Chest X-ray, PA view. Patient: 34 years old, sex M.
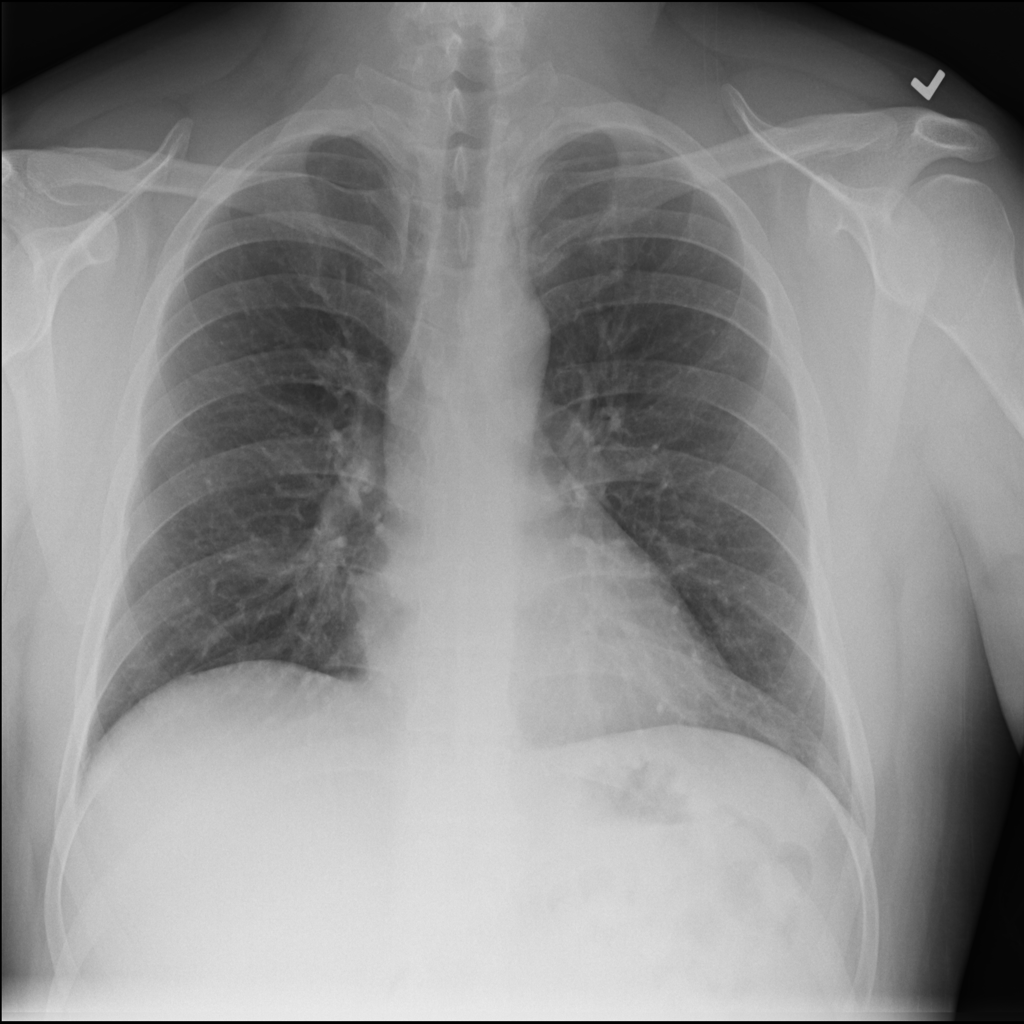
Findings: No Finding